Question: Trying to create a VBScript to open one of two different functions depending on the computer name.
Here is my code:
'''
Option Explicit
Dim objShell
Set objShell = CreateObject("WScript.Shell")
Set objSysInfo = CreateObject("WinNTSystemInfo")
strComputerName = objSysInfo.ComputerName
Sub MIS()
objShell.Run "firefox"
objShell.Run "P:\Private"
objShell.Run ("""C:\Program Files (x86)\Microsoft Visual Studio\Shared\Python36_86\pythonw.exe""")
objShell.Run ("""C:\Program Files (x86)\Microsoft Visual Studio\Shared\Python36_86\Lib\idlelib\idle.pyw""")
End Sub
Sub Norm()
objShell.Run "firefox"
objShell.Run "P:\Private"
End Sub
If strComputerName = "BDREDCTR175-74" Then
MIS()
Else
Norm()
End If
'''
However when I run it it gives me the error:

Any solutions?
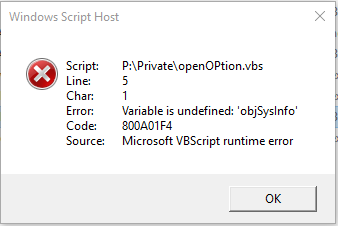
Answer: 'Option Explicit' forces you to define all variables you use.
So add 'Dim objSysInfo' above 'Set objSysInfo = CreateObject("WinNTSystemInfo")'.